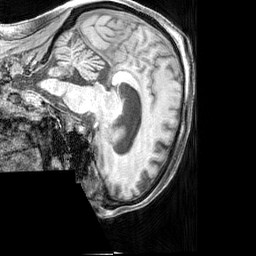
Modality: T1w
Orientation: sagittal
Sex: female
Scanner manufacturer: siemens
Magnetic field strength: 3 T
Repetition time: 2.3 s
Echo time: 0.00226 s